Aerial crown-view tile of a tropical tree (Barro Colorado Island, Panama), acquired 20250512:
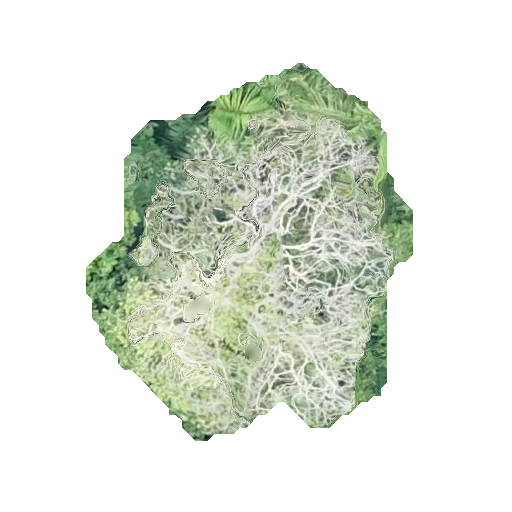
Species: Dipteryx oleifera
GBIF accepted scientific name: Dipteryx oleifera
Crown area: 126.814 m²